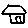
Label: house